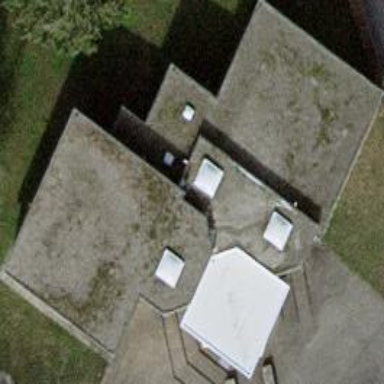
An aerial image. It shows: School building.